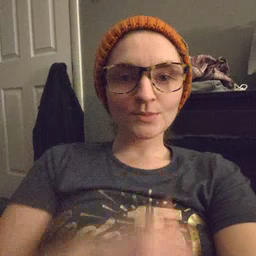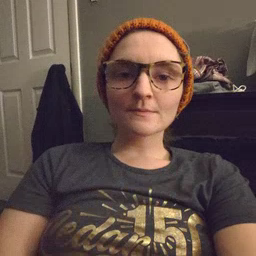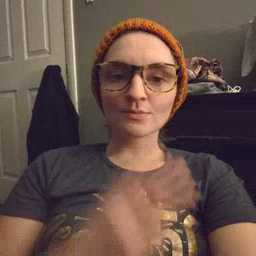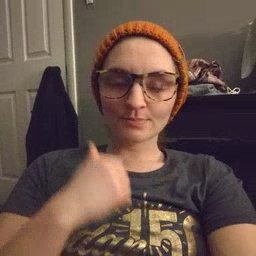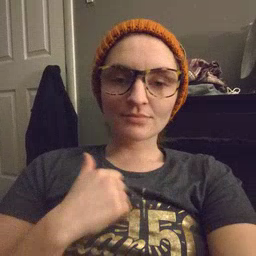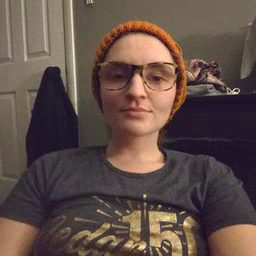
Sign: bath